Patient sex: M
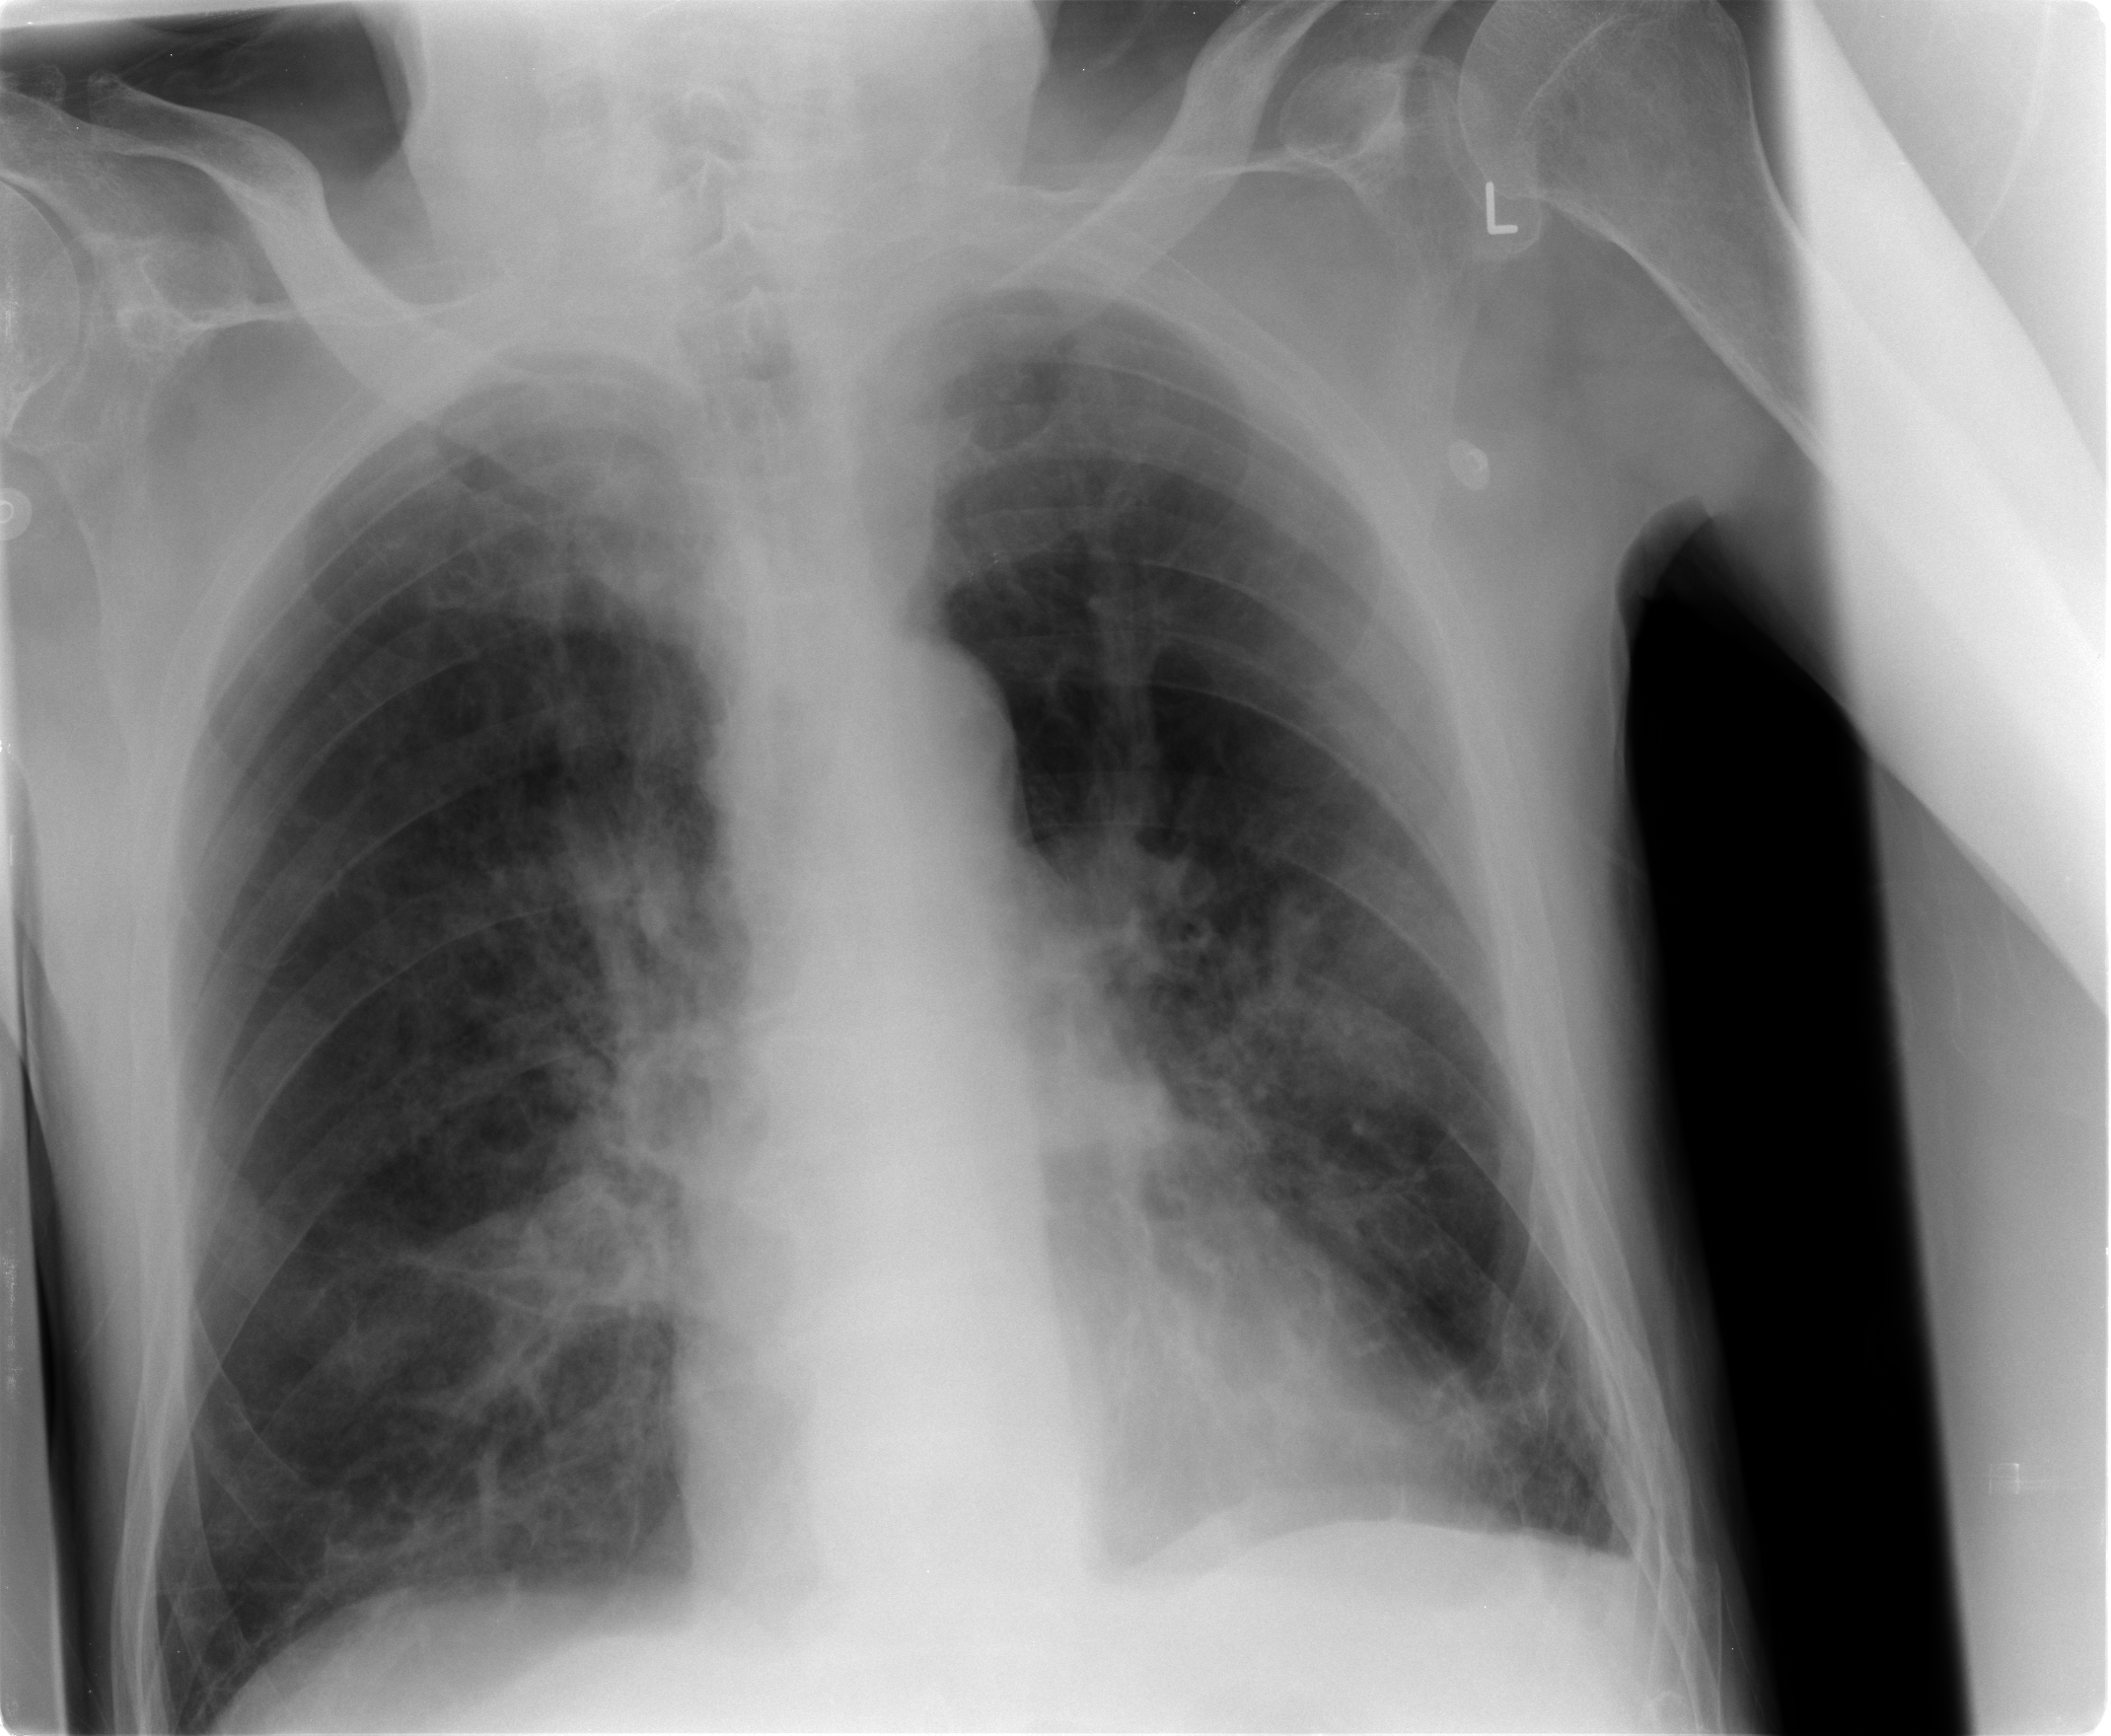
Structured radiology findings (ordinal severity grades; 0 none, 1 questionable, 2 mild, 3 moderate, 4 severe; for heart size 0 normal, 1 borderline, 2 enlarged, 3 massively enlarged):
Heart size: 2
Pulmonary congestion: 0
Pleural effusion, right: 0
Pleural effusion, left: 0
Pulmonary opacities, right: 3
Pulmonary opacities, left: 3
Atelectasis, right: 2
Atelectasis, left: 2